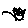
Label: cloud